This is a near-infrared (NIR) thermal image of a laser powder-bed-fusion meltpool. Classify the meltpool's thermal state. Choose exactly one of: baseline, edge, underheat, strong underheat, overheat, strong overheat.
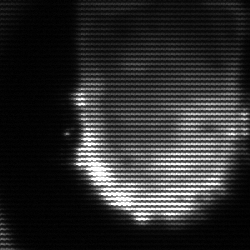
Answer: baseline